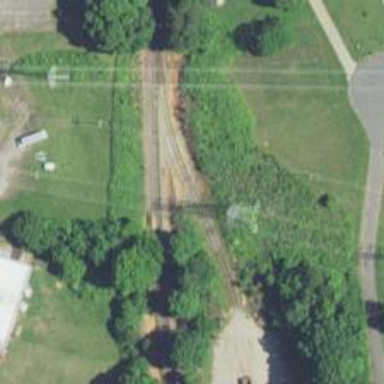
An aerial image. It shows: Rail spur service.